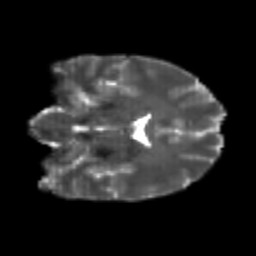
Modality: T2w
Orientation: coronal
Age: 22
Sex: female
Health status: healthy
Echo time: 0.074 s